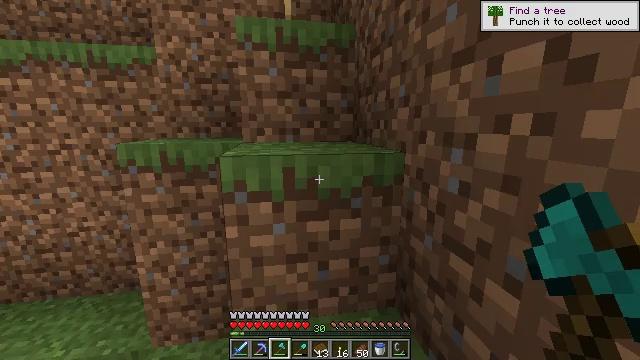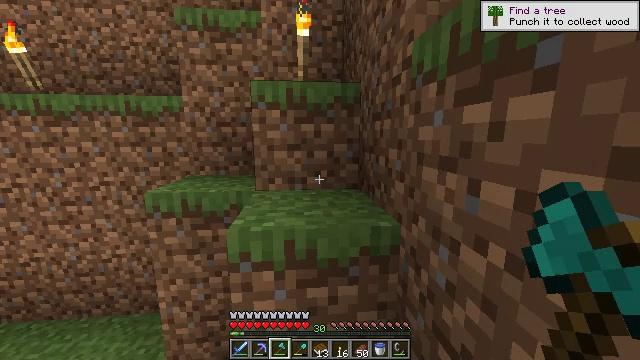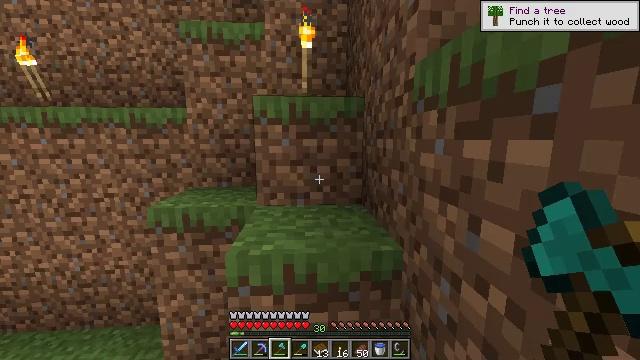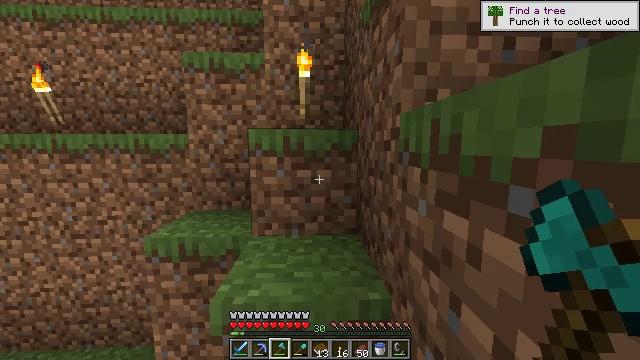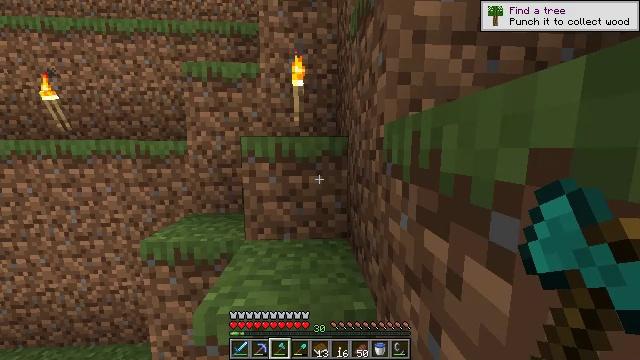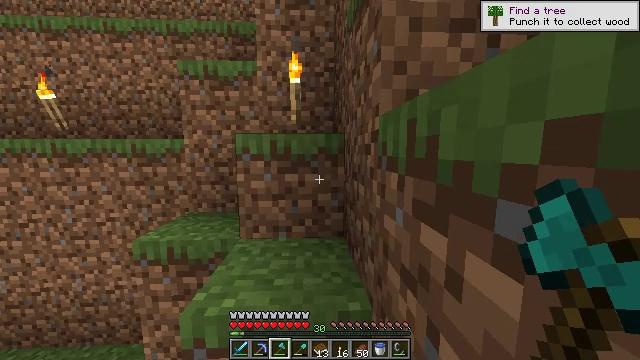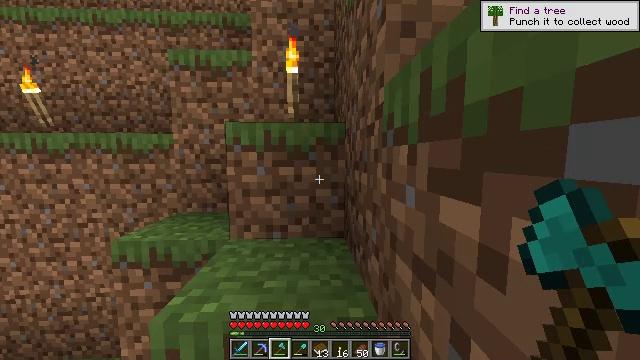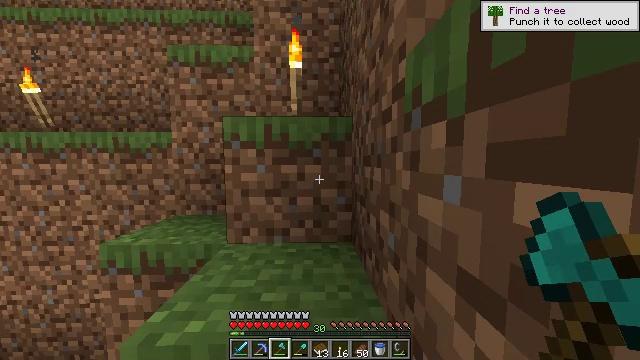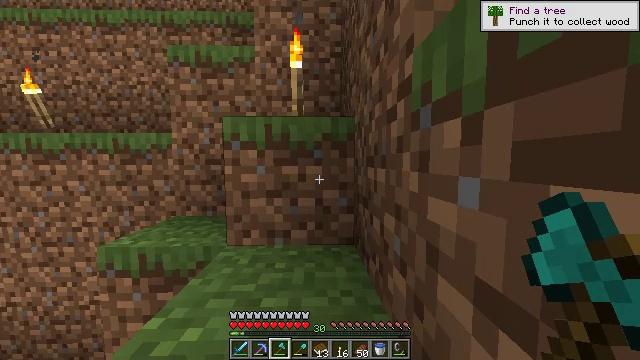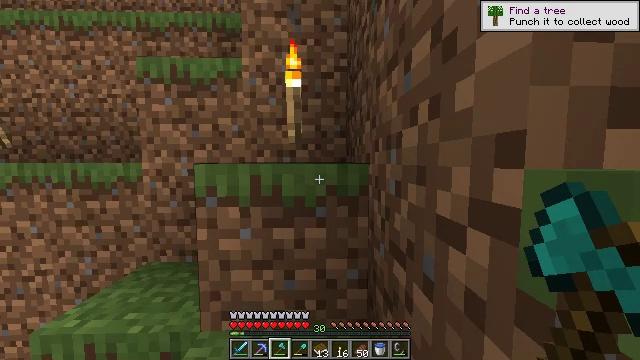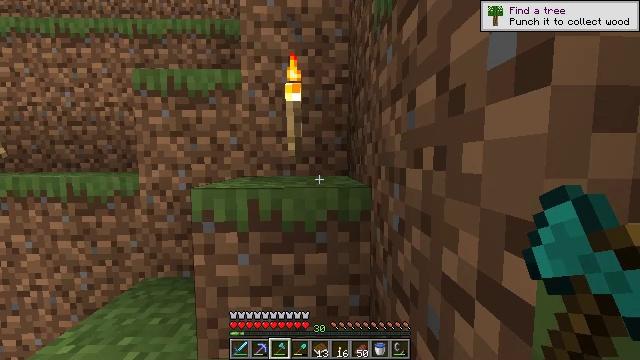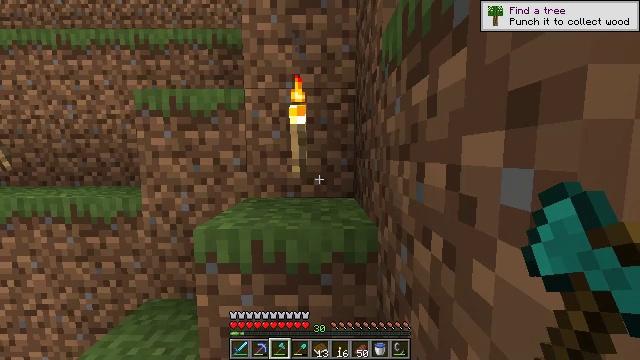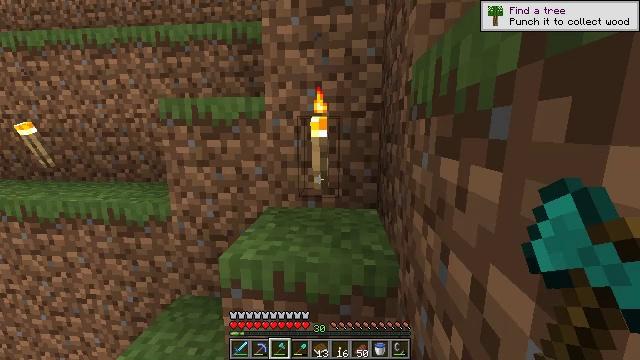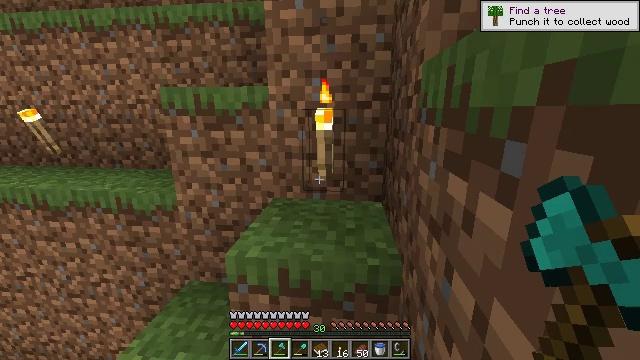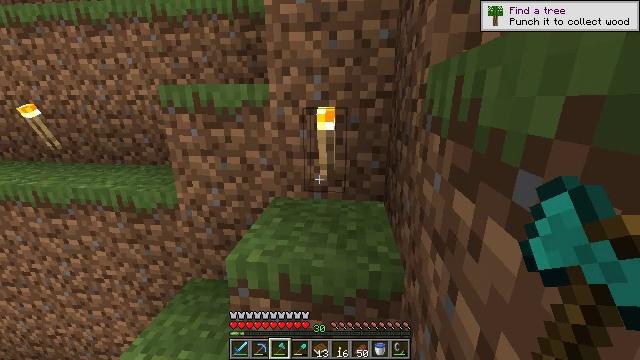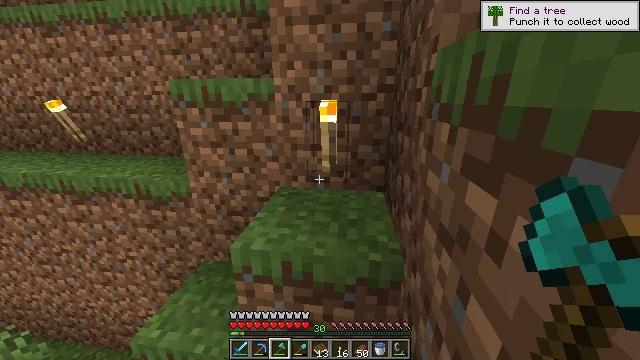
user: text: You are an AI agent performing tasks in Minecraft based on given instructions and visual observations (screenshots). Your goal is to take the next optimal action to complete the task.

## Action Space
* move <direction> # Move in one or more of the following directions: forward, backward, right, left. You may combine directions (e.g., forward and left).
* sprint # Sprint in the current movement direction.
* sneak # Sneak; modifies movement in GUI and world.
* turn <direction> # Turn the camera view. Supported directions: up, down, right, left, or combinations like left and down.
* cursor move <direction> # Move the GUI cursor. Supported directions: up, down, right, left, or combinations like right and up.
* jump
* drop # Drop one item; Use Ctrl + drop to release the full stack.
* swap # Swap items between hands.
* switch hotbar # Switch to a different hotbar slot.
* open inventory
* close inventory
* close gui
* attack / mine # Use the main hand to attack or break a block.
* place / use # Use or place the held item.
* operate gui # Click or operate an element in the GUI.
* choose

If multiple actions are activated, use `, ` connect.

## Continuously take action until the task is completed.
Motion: motion action
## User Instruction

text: Attack the powered rail to remove it.
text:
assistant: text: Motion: move forward, sprint, turn left and up, jump
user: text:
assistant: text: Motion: move forward, sprint, turn left, jump
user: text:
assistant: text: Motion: move forward, sprint, turn left and up, jump
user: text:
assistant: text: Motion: move forward, sprint, jump
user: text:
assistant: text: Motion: move forward, sprint, jump
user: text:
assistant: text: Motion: move forward, sprint, turn up, jump
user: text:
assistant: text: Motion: move forward, sprint, turn up, jump
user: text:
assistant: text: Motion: move forward, sprint, jump
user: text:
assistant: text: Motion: move forward, sprint, jump
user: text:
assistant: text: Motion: move forward, sprint, jump
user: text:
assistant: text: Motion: move forward, sprint, turn left and down, jump
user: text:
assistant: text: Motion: move forward, sprint, turn left and down, jump
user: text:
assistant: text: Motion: move forward, sprint, turn left and down, jump
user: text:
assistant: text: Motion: move forward, sprint, turn down, jump
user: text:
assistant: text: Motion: move forward, sprint, turn left and down, jump
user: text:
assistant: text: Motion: move forward, sprint, turn down, jump
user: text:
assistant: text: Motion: move forward, sprint, turn left and down, jump
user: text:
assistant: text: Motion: move forward, sprint, jump
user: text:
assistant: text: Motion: move forward, sprint, turn down, jump
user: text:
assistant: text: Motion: move forward, sprint, turn down, jump
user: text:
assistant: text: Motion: move forward, sprint, turn left and down
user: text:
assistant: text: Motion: move forward, sprint, turn left and down
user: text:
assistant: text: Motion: move forward, sprint, turn left
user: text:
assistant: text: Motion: move forward, sprint, turn left
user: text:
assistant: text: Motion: move forward, sprint, turn left
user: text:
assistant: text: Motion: move forward, sprint, turn left and down
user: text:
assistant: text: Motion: move forward, sprint, jump
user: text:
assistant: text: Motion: move forward, sprint, jump
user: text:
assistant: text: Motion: move forward, sprint, turn right and up, jump
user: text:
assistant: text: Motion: move forward, sprint, turn right and up, jump